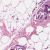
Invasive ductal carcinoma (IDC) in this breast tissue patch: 0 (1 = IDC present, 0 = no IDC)